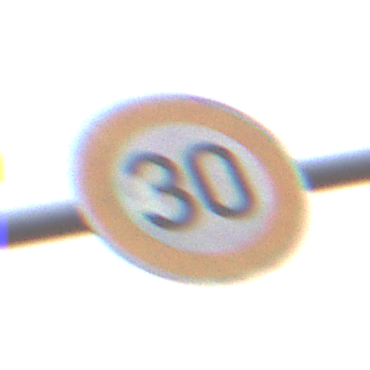
Verkehrszeichen: Geschwindigkeit30
Umgebung: Outdoor, RoadRail
Tageszeit: Midday
Wetter: Overcast
Licht: Natural
Jahreszeit: NotSpecified
Kontrast: LowContrast